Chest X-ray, PA view. Patient: 20 years old, sex M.
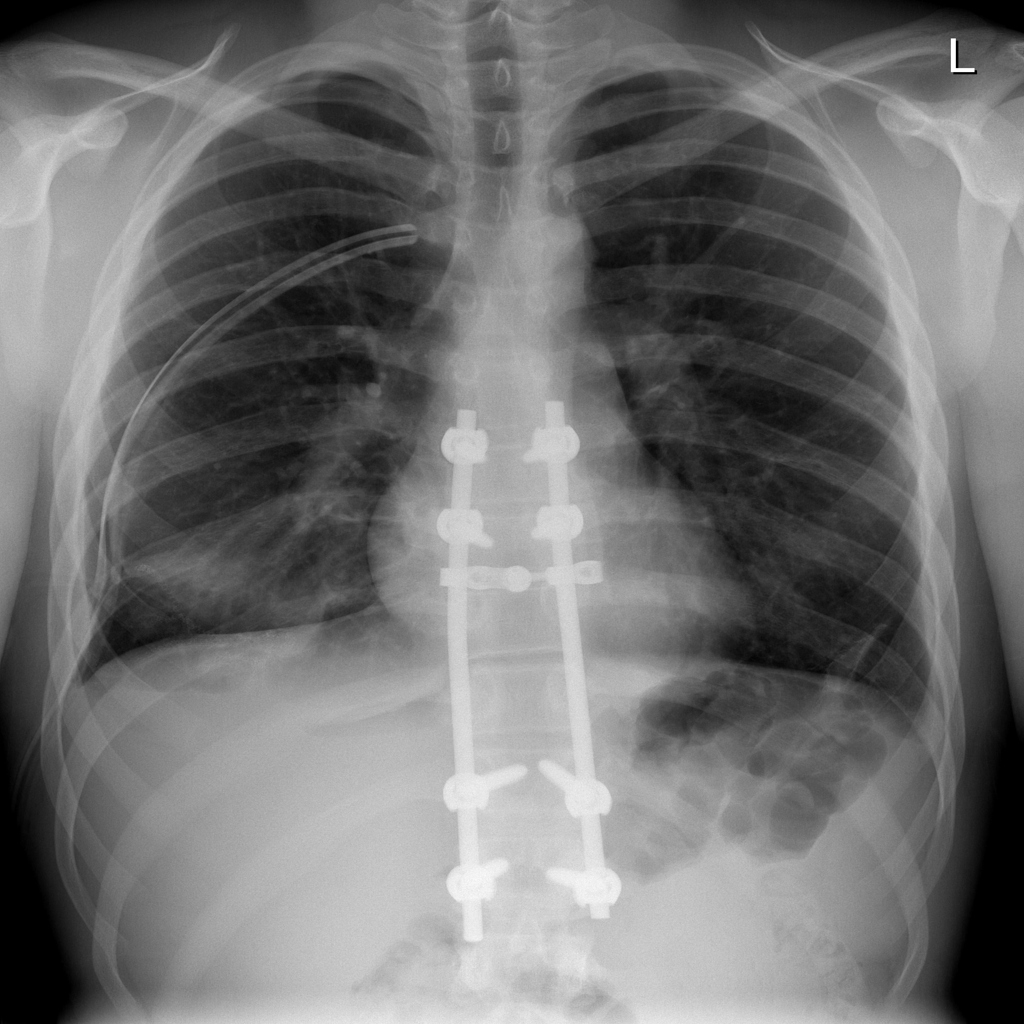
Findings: No Finding